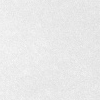
Atmospheric dust classification: dusty